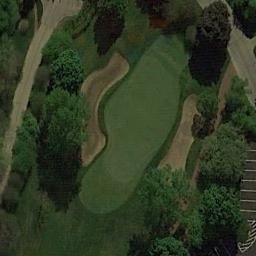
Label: golf_course